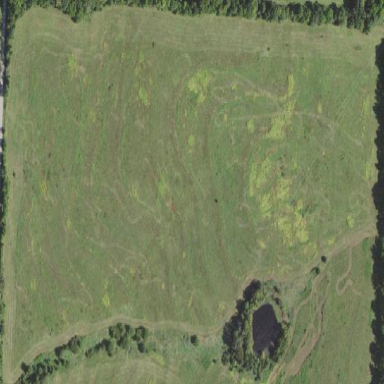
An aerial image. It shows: Beautiful meadow.